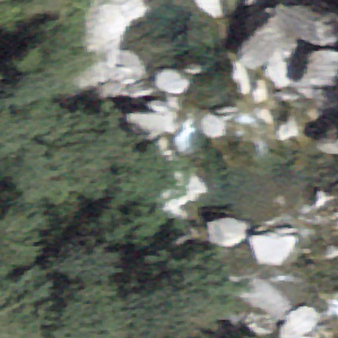
Label: bouldering_area